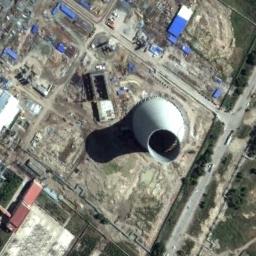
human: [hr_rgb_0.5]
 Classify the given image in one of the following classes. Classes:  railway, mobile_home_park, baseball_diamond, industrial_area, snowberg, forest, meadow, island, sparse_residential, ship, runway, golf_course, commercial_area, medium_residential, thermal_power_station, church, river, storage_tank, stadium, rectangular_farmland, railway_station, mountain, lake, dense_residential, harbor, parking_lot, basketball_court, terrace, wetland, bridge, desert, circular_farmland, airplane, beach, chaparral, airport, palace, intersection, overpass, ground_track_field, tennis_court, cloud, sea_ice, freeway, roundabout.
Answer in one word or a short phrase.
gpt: thermal_power_station